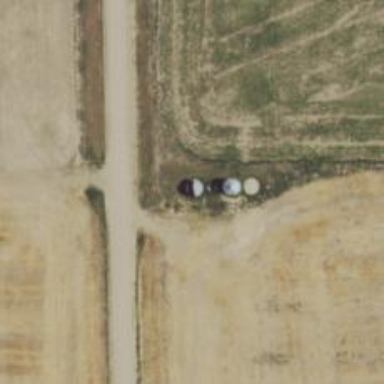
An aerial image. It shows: Silo.